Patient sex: F
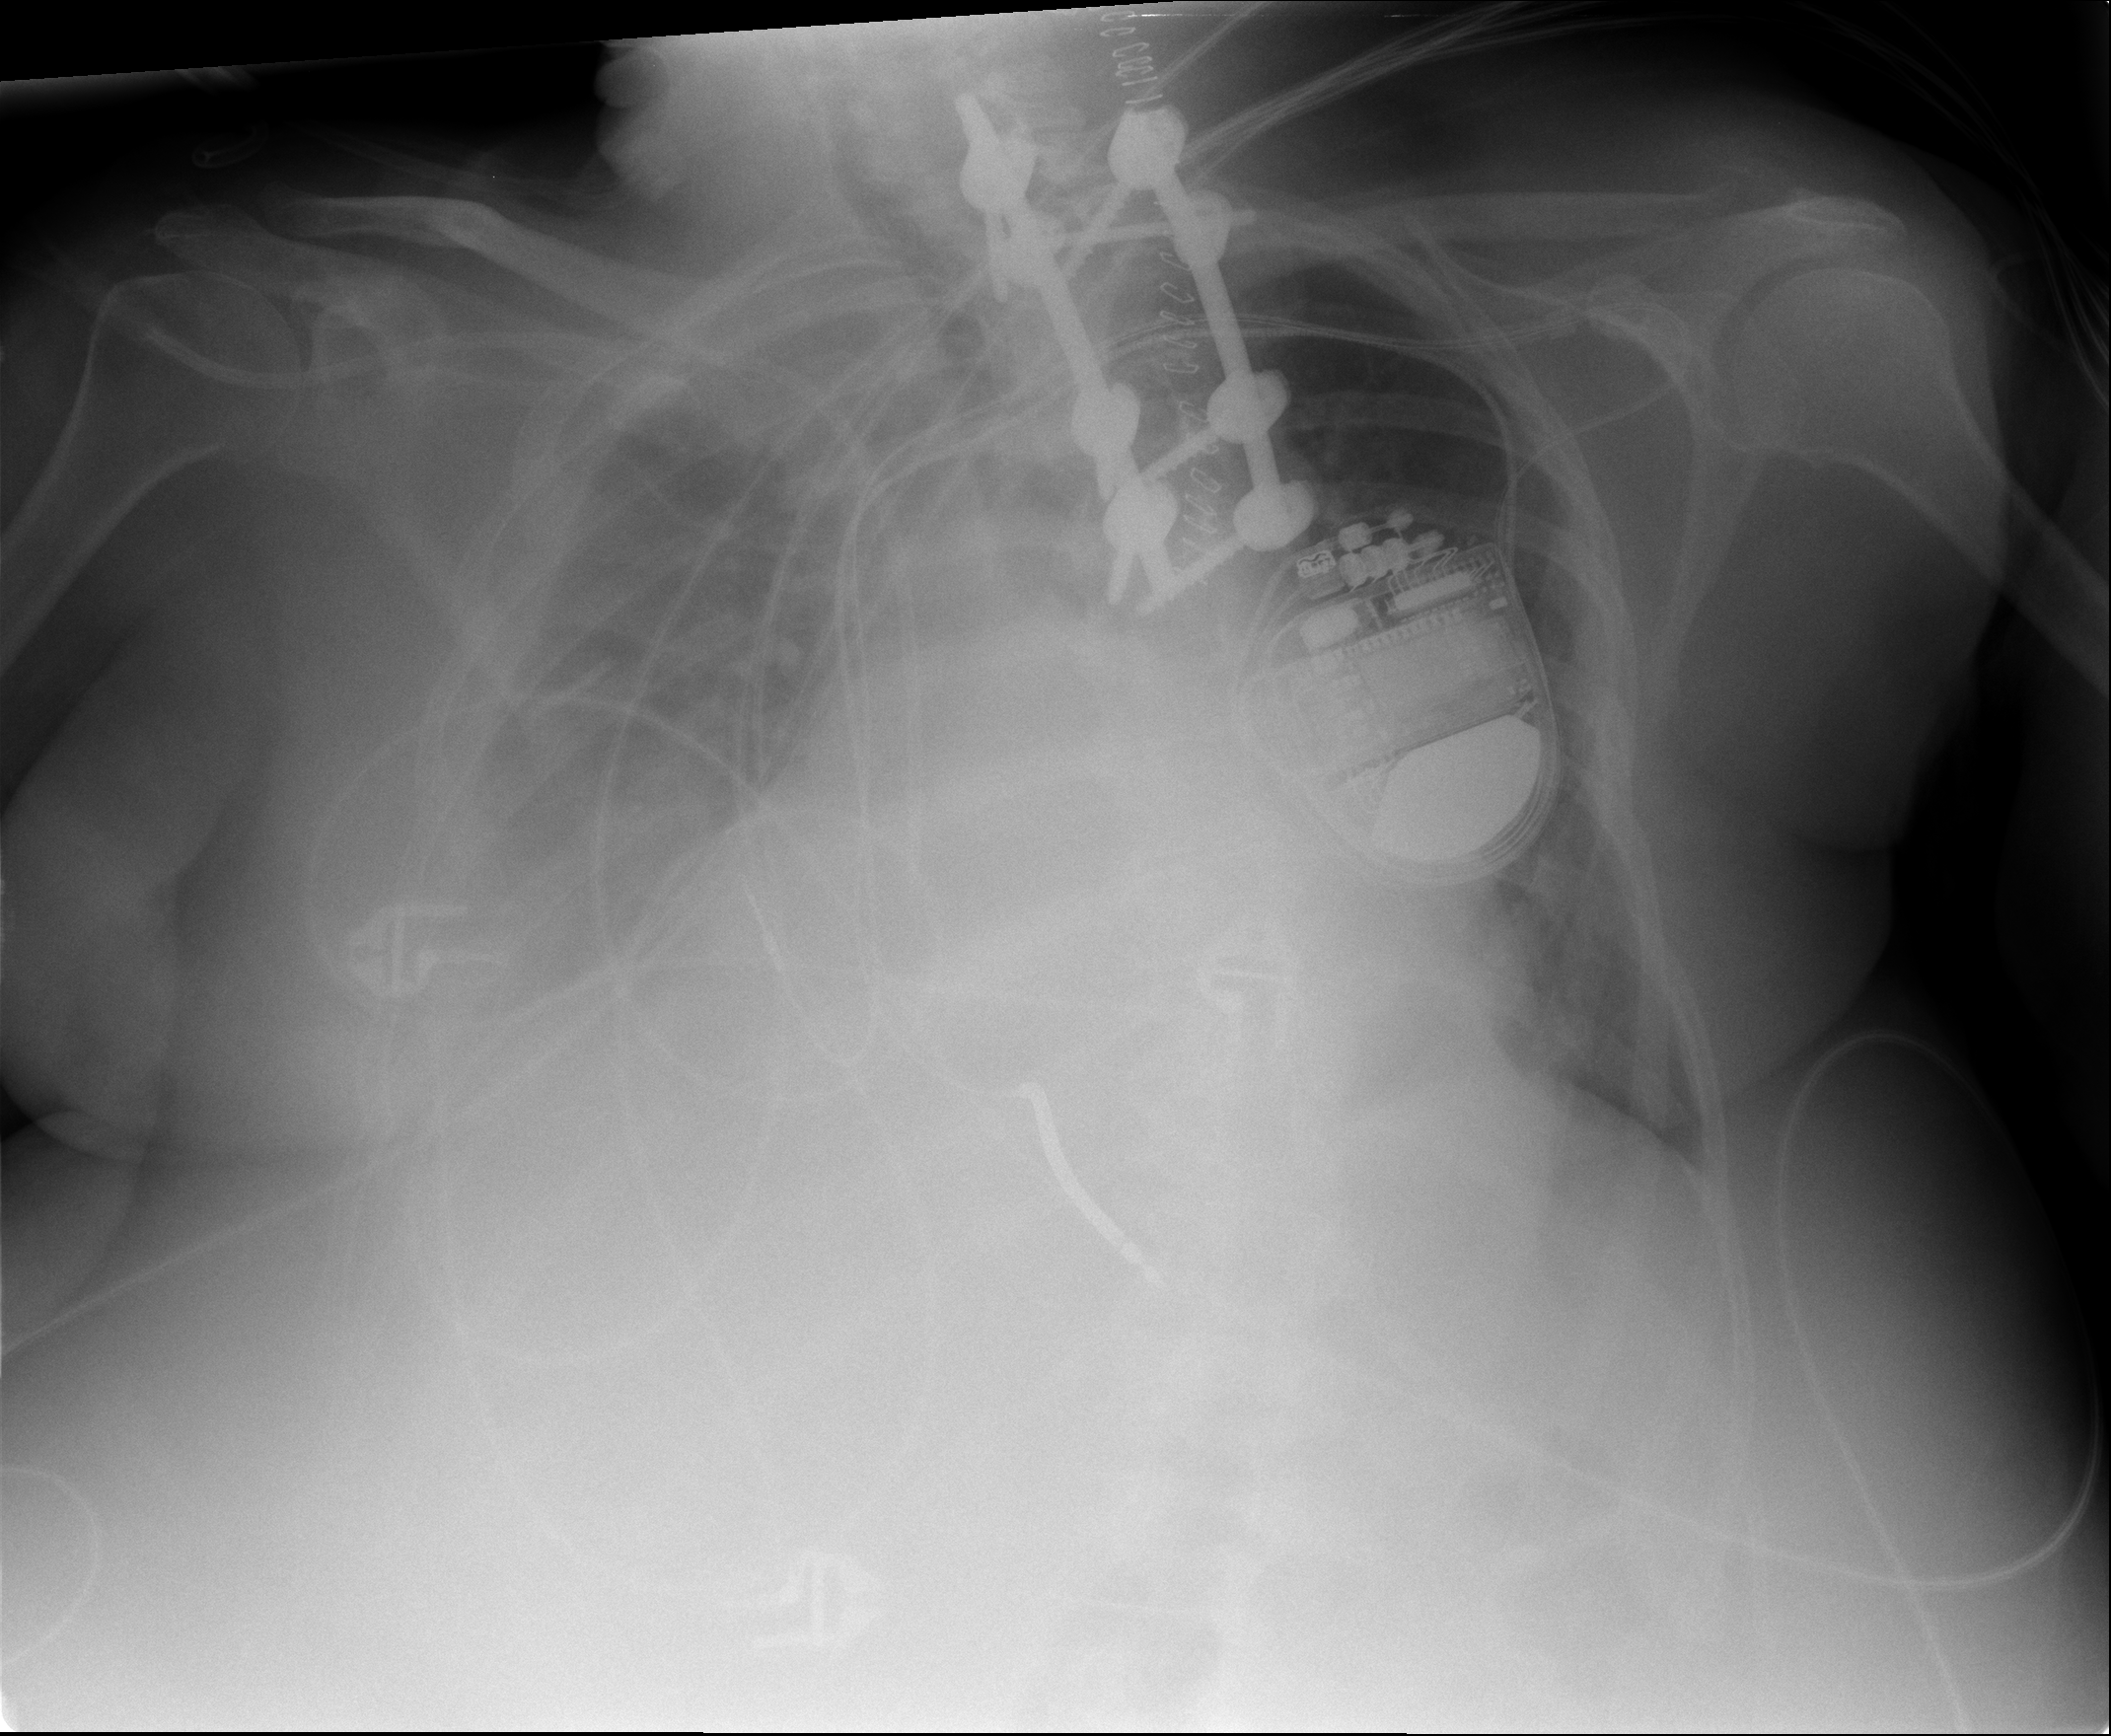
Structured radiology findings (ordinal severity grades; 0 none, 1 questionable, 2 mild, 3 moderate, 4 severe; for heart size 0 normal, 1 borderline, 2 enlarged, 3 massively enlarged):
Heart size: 2
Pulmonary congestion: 3
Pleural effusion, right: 3
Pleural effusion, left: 2
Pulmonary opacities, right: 3
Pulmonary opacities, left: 0
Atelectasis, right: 3
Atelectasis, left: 2